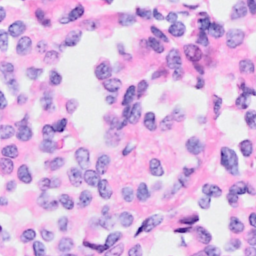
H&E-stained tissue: Breast